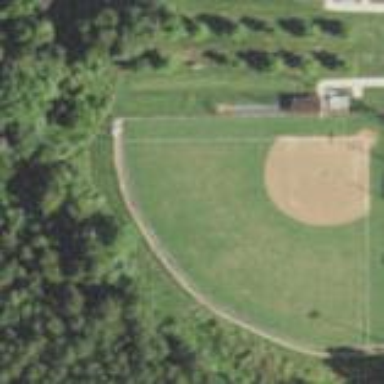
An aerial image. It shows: Softball pitch for leisure land activities.